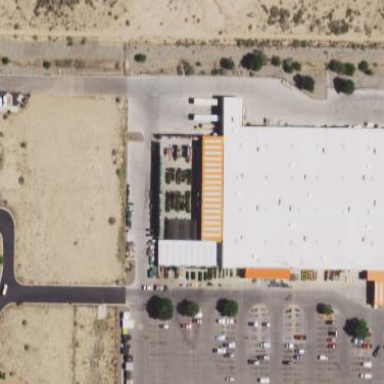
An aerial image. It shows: Retail building.